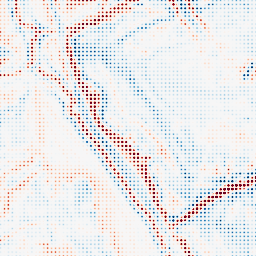
Category: multiscale
Decomposition family: log
Decomposition parameters: sigma: 3
Upsampling method: sinc_blackman
Upsampling parameters: scale: 8
kernel_size: 4
Upsampling scale: 8